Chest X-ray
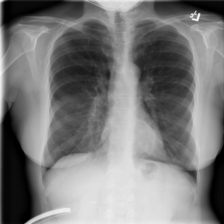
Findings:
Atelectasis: negative
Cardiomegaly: negative
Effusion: negative
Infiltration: negative
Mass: negative
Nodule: negative
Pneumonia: negative
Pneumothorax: negative
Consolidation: negative
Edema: negative
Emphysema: negative
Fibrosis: negative
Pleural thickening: negative
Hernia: negative